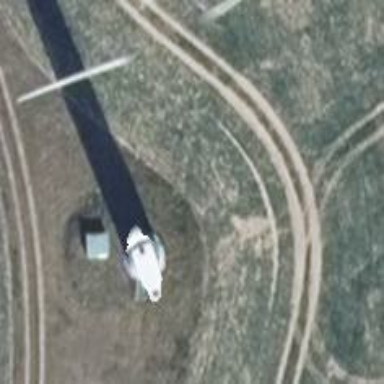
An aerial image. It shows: Wind generator using wind turbines of horizontal axis.